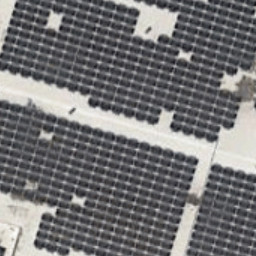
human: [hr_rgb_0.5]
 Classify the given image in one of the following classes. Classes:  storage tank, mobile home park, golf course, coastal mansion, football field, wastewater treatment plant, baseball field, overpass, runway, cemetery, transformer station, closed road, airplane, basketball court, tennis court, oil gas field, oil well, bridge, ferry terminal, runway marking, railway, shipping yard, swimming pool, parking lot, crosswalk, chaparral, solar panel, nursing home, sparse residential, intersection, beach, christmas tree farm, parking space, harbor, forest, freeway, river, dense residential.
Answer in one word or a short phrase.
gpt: solar panel